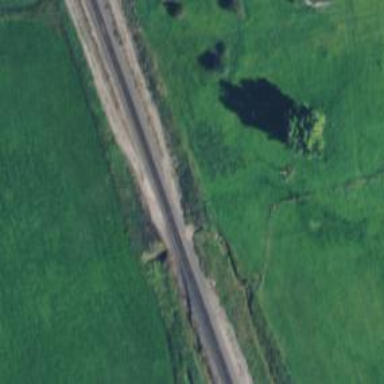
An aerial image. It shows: Culvert tunnel.